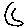
Label: moon